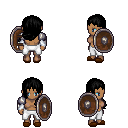
a pixel art fantasy rpg character, female body template, human, dark skin, steel arm armor, white pants, black left-swept hairstyle, white cloth bracers, brown slippers, shield, four views (front, back, left, right), 2x2 character sprite sheet, small pixel art, hard edges, no anti-aliasing